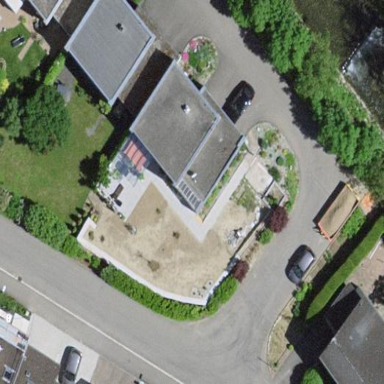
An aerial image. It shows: Terrace building.